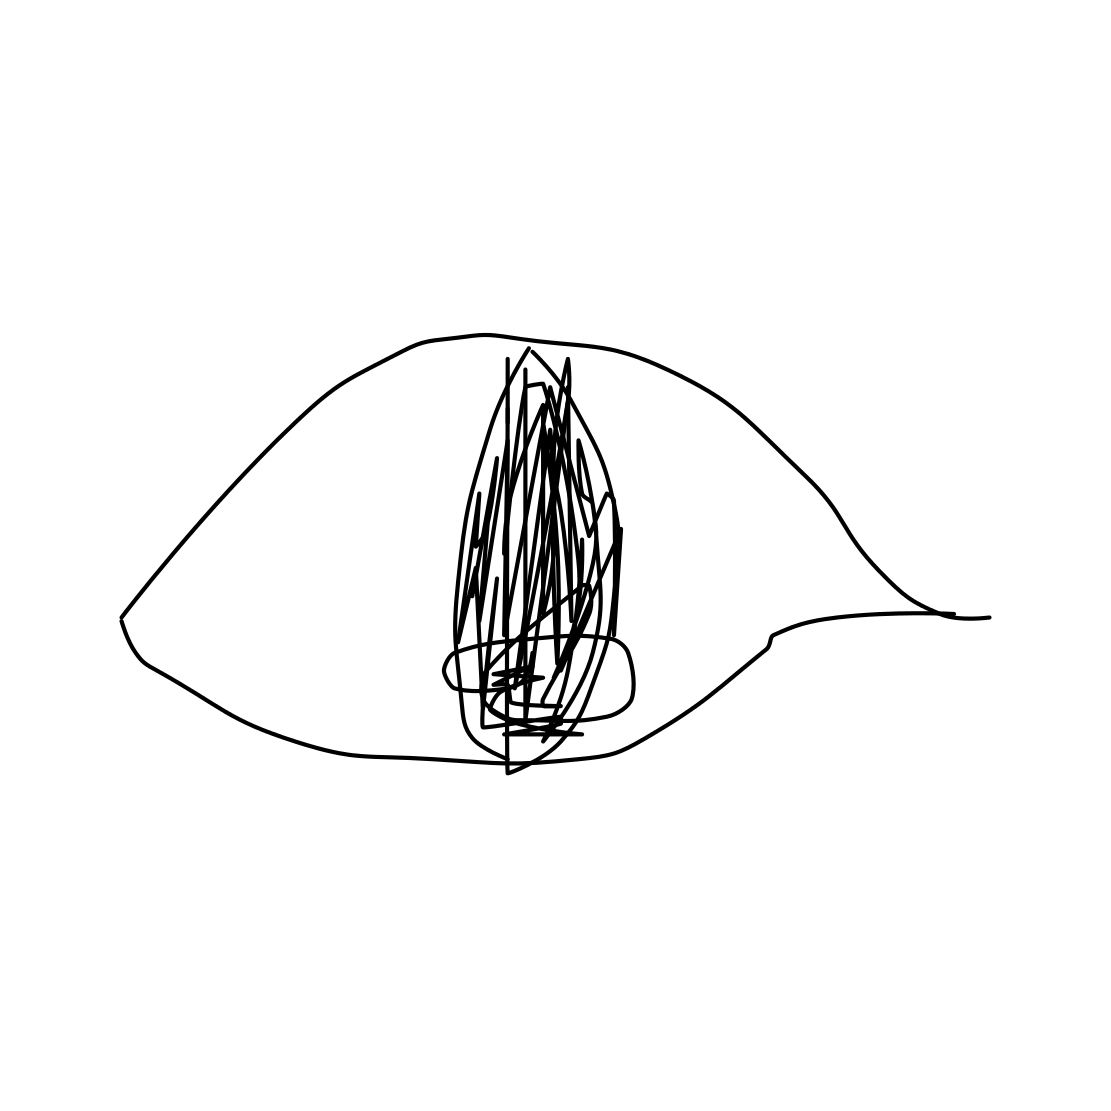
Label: eye